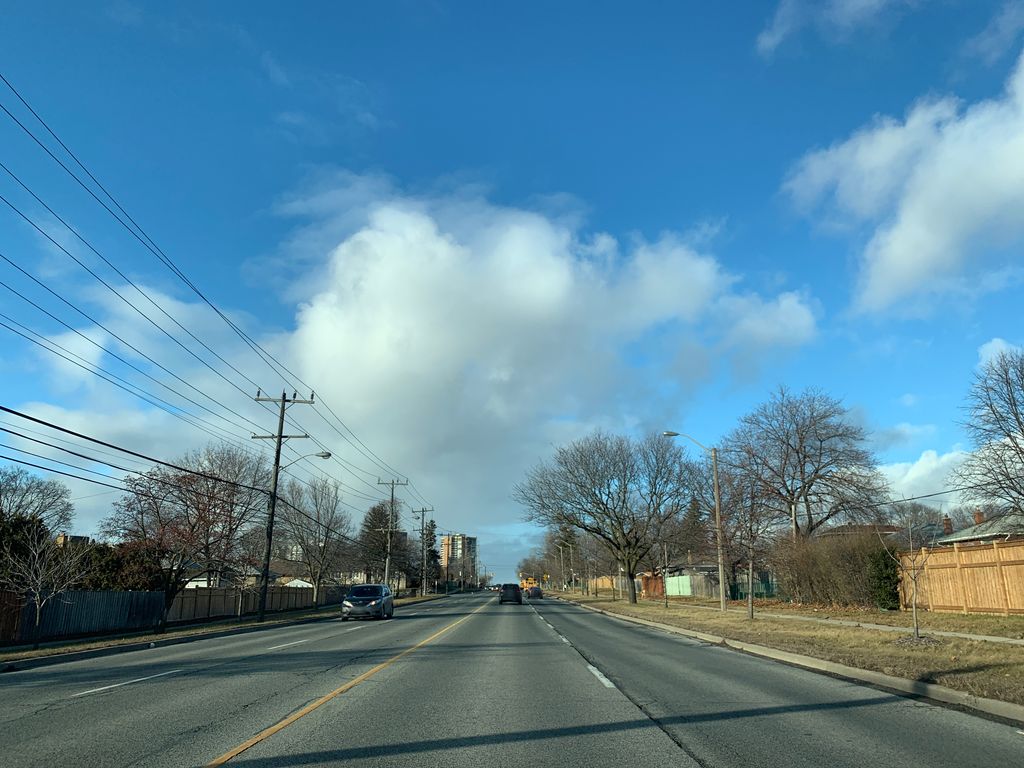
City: toronto